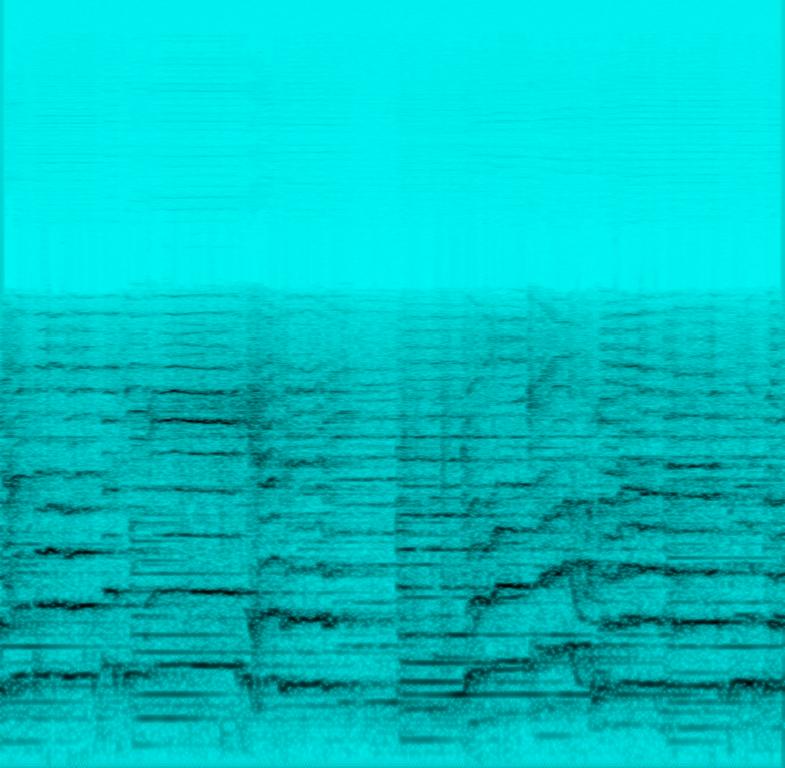
A female vocalist sings this pop song in a foreign language. The tempo is medium with karaoke music and vocal backup. The audio quality is inferior and the music is incoherent except for a violin harmony and piano accompaniment. This song is an amateur home video.